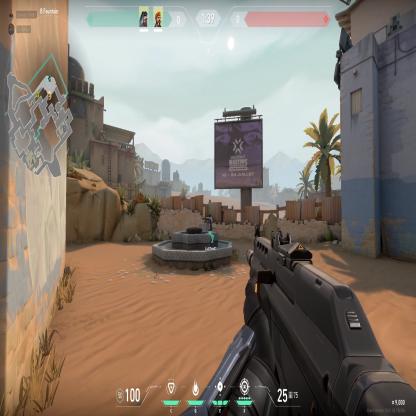
Label: teammate